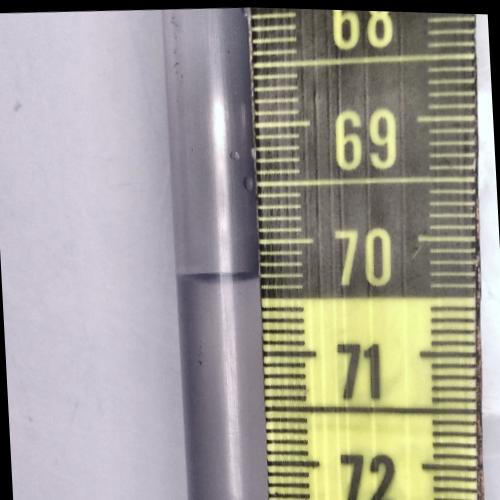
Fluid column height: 70.3 cm